Question: Any work around solution for having a shaded region inside two concentric circles drawn in HTML 5 ?.
Pls find the reference image below

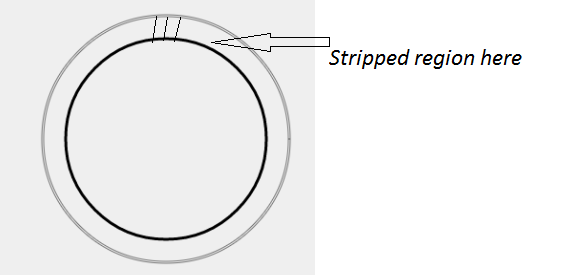
Answer: Use Trigonometry to calculate a line segment radiating from the circles' centerpoint and passing through the compliment of the circles. (compliment==outer circle minus inner circle).
'''
// set an angle at which to radiate the line segment
// The angle is in radians
var angle=Math.PI/20;
// calculate the line segment's starting point
// on the inside circle
var x0=centerX+insideRadius*Math.cos(angle);
var y0=centerY+insideRadius*Math.sin(angle);
// calculate the line segment's ending point
// on the outside circle
var x1=centerX+outsideRadius*Math.cos(angle);
var y1=centerY+outsideRadius*Math.sin(angle);
'''

'''
var canvas=document.getElementById("canvas");
var ctx=canvas.getContext("2d");
var cw=canvas.width;
var ch=canvas.height;
var PI=Math.PI;
var PI2=PI*2;
var cx=150;
var cy=150;
var radius=100;
var tickCount=50;
var currentTick=0;
var circleStrokeWidth=20;
ctx.lineWidth=circleStrokeWidth;
ctx.strokeStyle='lightgray';
ctx.beginPath();
ctx.arc(cx,cy,radius,0,PI2);
ctx.closePath();
ctx.stroke();
var insideRadius=radius-circleStrokeWidth/2;
var outsideRadius=radius+circleStrokeWidth/2;
ctx.lineWidth=2;
ctx.strokeStyle='black';
for(var i=0;i<tickCount;i++){
var angle=PI2/tickCount*i;
var x0=cx+insideRadius*Math.cos(angle);
var y0=cy+insideRadius*Math.sin(angle);
var x1=cx+outsideRadius*Math.cos(angle);
var y1=cy+outsideRadius*Math.sin(angle);
ctx.beginPath();
ctx.moveTo(x0,y0);
ctx.lineTo(x1,y1);
ctx.stroke();
}
'''
'''
body{ background-color: ivory; padding:20px; }
canvas{border:1px solid red;}
'''
'''
<canvas id="canvas" width=300 height=300></canvas>
'''